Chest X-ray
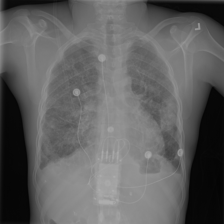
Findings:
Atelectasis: negative
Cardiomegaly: negative
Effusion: negative
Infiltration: negative
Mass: negative
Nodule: negative
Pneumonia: negative
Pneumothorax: negative
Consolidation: negative
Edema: negative
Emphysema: negative
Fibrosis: negative
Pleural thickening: negative
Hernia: negative